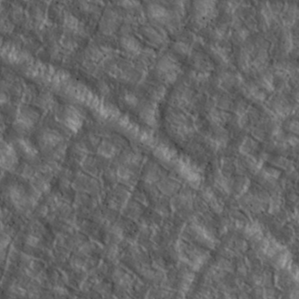
Label: non_frost